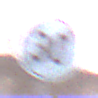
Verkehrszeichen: EndeGeschwindigkeit30
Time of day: SunriseSunset
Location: Outdoor (Nature)
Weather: Clear
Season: NotSpecified
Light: Natural